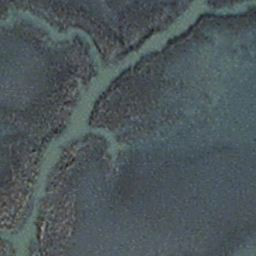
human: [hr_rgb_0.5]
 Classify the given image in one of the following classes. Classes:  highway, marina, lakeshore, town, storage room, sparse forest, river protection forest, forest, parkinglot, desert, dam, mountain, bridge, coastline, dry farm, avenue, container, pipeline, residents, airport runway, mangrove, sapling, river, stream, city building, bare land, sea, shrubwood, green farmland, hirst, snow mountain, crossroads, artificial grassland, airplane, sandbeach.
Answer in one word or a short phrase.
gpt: stream